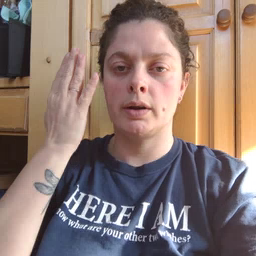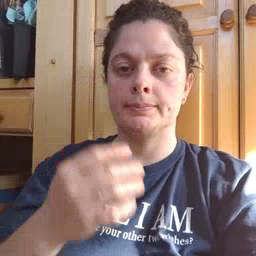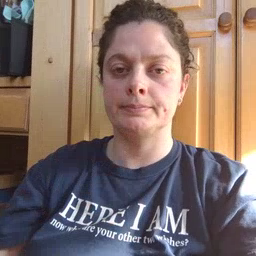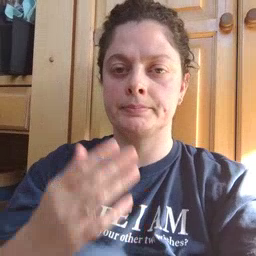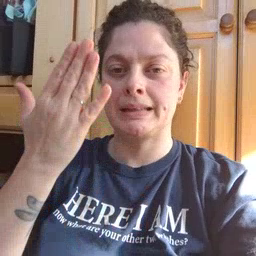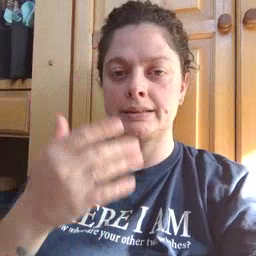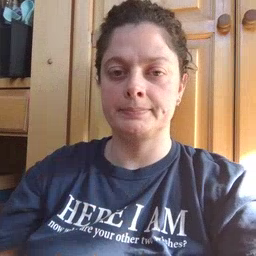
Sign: mitten